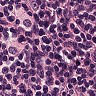
Metastatic tissue present: yes